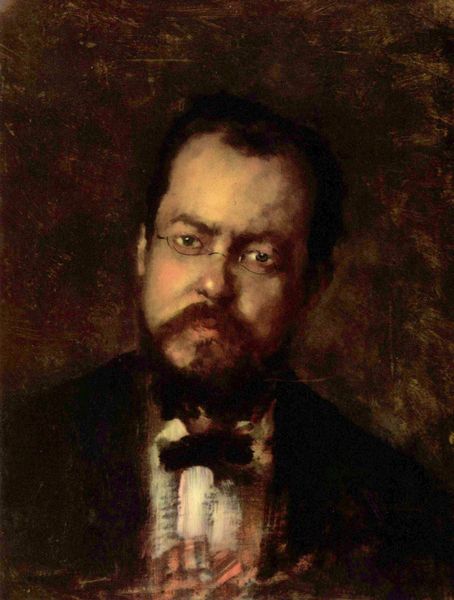
Titel: Porträt des Laforce
Künstler: Nicolae Grigorescu
Standort: Bukarest
Institution: Muzeul de Arta
Schlagwörter: dunkel, gemälde, hand, haut, kopf, mann, schatten, weiß, ocker, braun, frisur, grau, haar, hell, hintergrund, licht, mund, nase, ohr, raum, schwarz, stirn, zeichnung, zimmer, blick, rot, malerei, schleife, alt, anzug, bart, hemd, jacke, wand, augen, gesicht, kleidung, kragen, vollbart, bild, bildnis, herr, portrait, porträt, öl, haare, mantel, musik, augenbrauen, en face, frontal, kinn, kontrast, lippen, locken, ohren, potrait, rosa, schultern, rund, wangen, backen, wangenrot, farben, farbe, monochrom, romantik, schnäuzer, dick, duktus, glanz, glatze, goya, mimik, nachdenklich, fleige, fliege, jackett, sakko, schnauzbart, jacket, geneigt, fotografie, spitzweg, lockig, brille, bürger, denker, ölmalerei, spitzbart, geheimratsecken, halbglatze, kneifer, nickelbrille, zwicker, wissenschaftler, flecken, krageb, verschwommen, chwarz, fleckig, gelehrter, wichtig, porträr, gemölde, dicklich, brauns, dünner farbauftrag, jackette, passbild, hugo, hemdbrust, schliefe, augen#